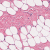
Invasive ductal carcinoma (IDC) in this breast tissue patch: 0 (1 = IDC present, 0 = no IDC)